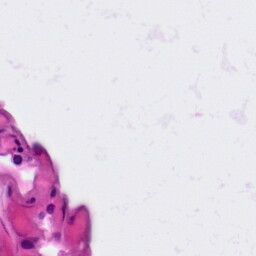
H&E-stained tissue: Lung